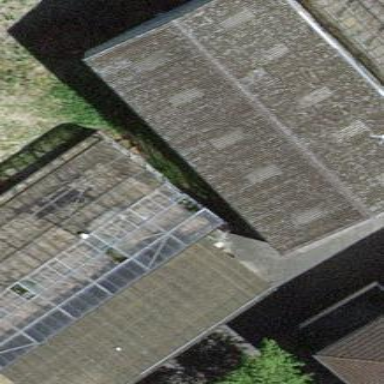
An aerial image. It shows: View of roof of building.